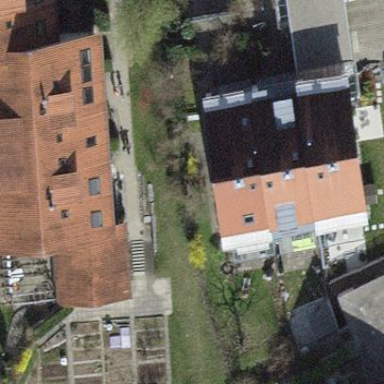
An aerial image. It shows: Terrace building.